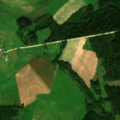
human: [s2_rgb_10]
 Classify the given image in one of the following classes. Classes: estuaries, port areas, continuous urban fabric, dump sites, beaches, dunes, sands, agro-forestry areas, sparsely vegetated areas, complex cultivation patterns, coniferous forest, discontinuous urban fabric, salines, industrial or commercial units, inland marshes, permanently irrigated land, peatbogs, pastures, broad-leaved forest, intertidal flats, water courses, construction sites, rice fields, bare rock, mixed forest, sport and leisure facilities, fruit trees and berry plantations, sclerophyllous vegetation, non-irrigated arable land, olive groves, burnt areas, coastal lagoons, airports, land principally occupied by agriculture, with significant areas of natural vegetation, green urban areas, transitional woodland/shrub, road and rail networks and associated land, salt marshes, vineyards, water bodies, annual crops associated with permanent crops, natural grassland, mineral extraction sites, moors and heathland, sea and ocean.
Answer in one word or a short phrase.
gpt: non-irrigated arable land, pastures, complex cultivation patterns, land principally occupied by agriculture, with significant areas of natural vegetation, coniferous forest, mixed forest, transitional woodland/shrub